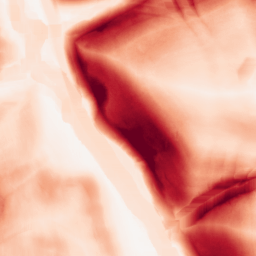
Category: morphological
Decomposition family: morphological_square
Decomposition parameters: operation: gradient
size: 15
Upsampling method: edge_directed
Upsampling parameters: scale: 4
Upsampling scale: 4